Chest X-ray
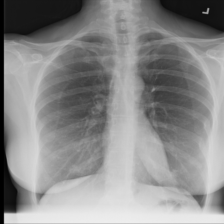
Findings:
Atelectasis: negative
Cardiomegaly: negative
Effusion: negative
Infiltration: negative
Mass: negative
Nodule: negative
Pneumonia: negative
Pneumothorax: negative
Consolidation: negative
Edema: negative
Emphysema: negative
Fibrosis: negative
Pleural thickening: negative
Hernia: negative